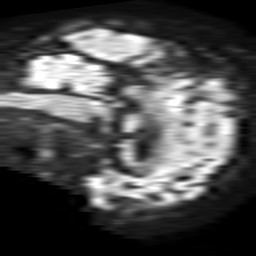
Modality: TRACE
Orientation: sagittal
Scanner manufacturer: philips
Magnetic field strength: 1.5 T
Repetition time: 4.6 s
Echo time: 0.08335 s